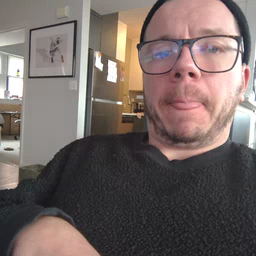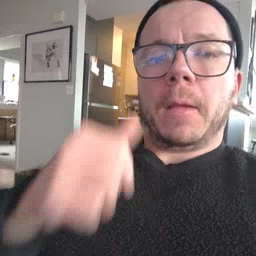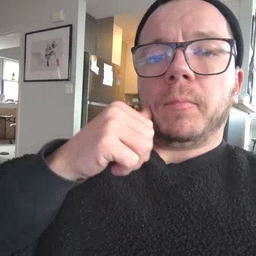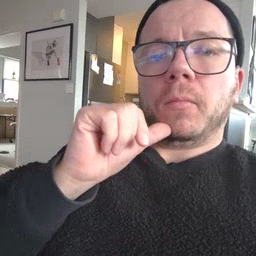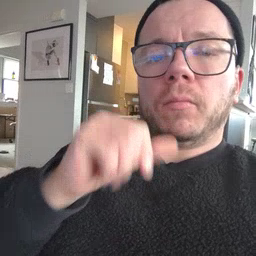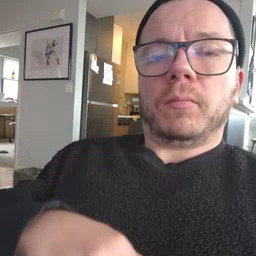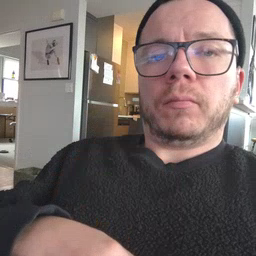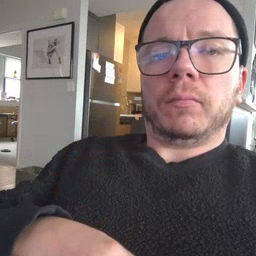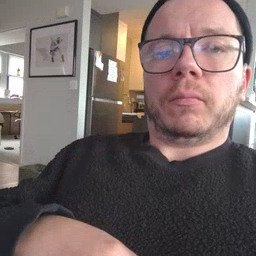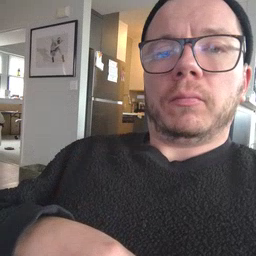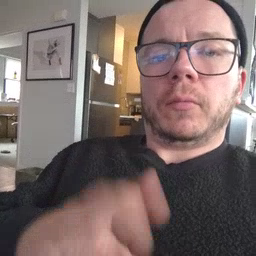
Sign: girl